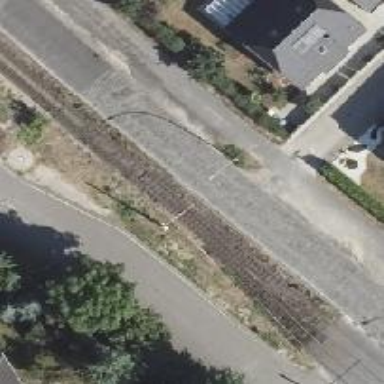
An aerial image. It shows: Railway switch.